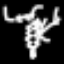
Label: leaf